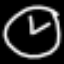
Label: clock